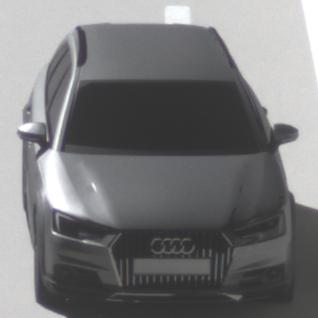
Make: Audi
Model: A4 Allroad 45 TFSI
Detailed model: A4 (B9) allroad
Model produced from: 2019/02
Model produced until: 2019/05
Doors: 5
Color: gray
Road condition: dry road
Daytime: morning or afternoon
Contrast: high contrast